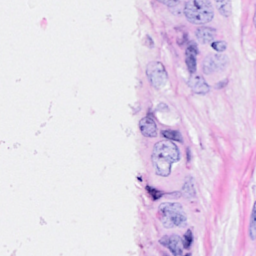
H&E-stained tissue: Breast